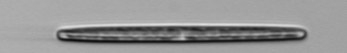
Label: pennate